Field crop: tomato
Growth stage: 1
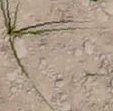
Species: cyperus